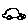
Label: car